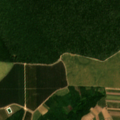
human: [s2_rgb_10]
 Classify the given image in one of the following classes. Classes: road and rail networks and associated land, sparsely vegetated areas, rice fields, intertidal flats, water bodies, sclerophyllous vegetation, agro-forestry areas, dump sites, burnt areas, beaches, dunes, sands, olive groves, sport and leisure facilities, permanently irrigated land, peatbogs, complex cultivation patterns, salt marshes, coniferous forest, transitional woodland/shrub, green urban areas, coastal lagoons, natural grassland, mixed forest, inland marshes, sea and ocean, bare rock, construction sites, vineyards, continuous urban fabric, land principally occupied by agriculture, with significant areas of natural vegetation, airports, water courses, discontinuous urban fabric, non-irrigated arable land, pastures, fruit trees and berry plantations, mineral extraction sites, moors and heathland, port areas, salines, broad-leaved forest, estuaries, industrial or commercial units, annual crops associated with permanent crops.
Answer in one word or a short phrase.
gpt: non-irrigated arable land, vineyards, broad-leaved forest